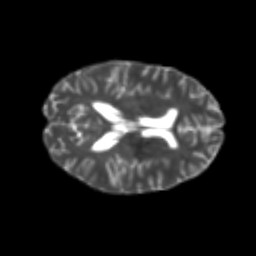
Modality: T2w
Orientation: axial
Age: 24
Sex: female
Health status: healthy
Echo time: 0.074 s